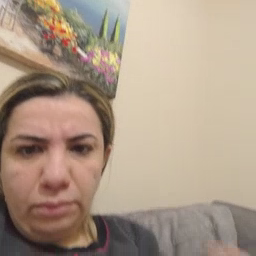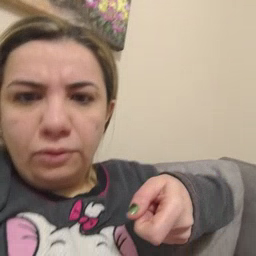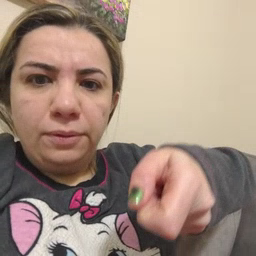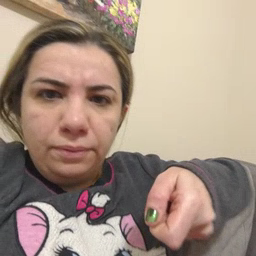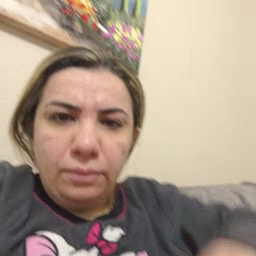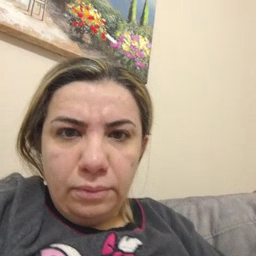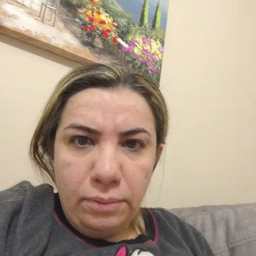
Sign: vacuum